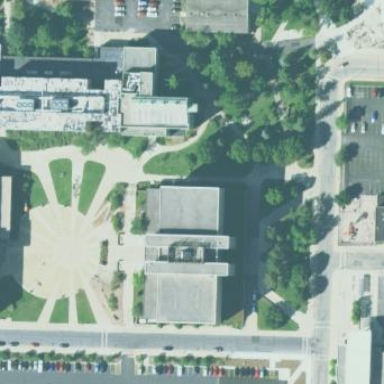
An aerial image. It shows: University building with library inside.